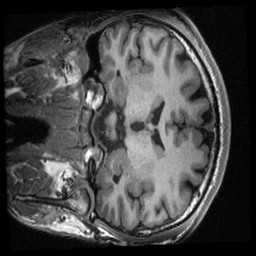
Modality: T1w
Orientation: coronal
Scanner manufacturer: ge
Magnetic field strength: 3 T
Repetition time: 0.00764 s
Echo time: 0.002928 s